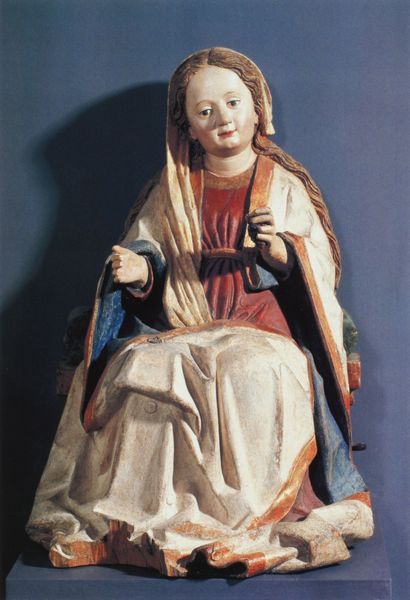
Titel: Thronende Madonna mit Traube aus der Brixener Frauenkirche
Institution: Brixen, Diözesanmuseum
Schlagwörter: blau, umhang, weiß, mädchen, frau, hintergrund, holz, kleid, rot, lang, hände, figur, gold, haare, mantel, sitzend, frontal, engel, skulptur, jungfrau, bemalung, maria, madonna, geschnitzt, jungfrau maria, reliigion